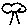
Label: tree